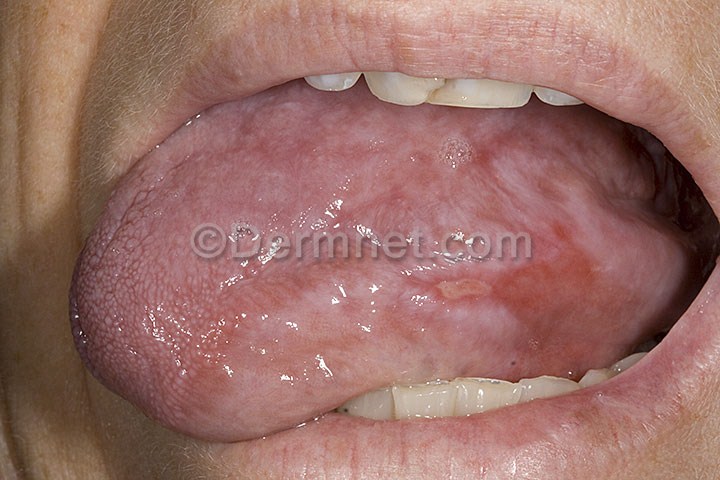
Disease: Psoriasis pictures Lichen Planus and related diseases